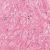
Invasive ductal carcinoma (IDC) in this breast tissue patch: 0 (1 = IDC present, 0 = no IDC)